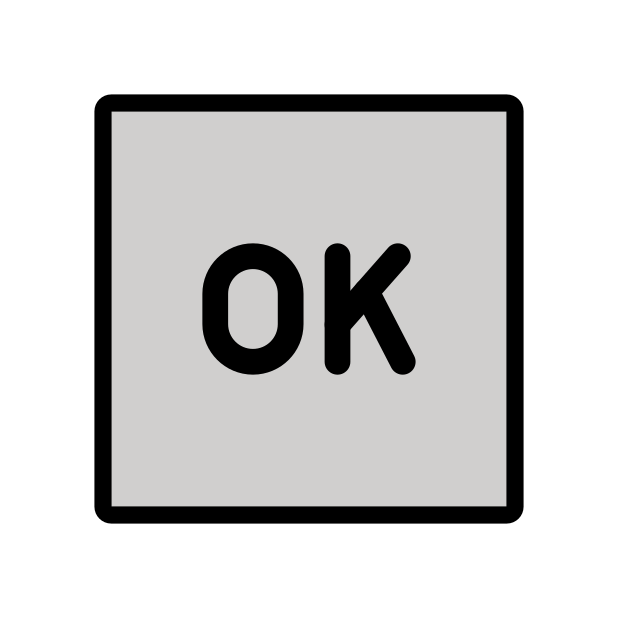
Emoji: 🆗
Name: squared ok
Unicode: 0x1f197